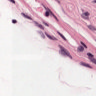
Metastatic tissue present: no